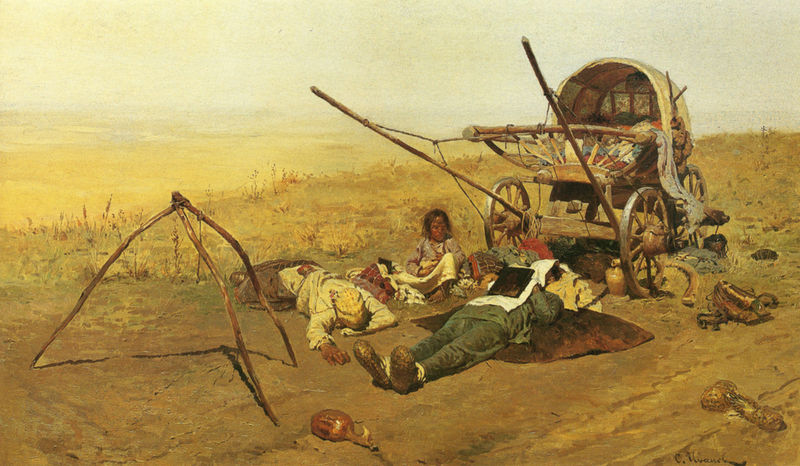
Titel: Unterwegs. Tod des Umsiedlers
Künstler: Sergej Wassiljewitsch Iwanow
Institution: Moskau, Staatliche Tretjakow Galerie
Schlagwörter: himmel, mann, schlaf, gelb, menschen, frau, straße, wiese, betrunken, gelage, tot, feld, sonne, eltern, familie, kind, mutter, vater, bauern, karren, krug, liegen, schlafen, hitze, pause, rast, kutsche, rad, bauer, zigeuner, zweig, deichsel, unfall, planwagen, mittagsschlaf, pferdewagen, frnkreich, kalabasse